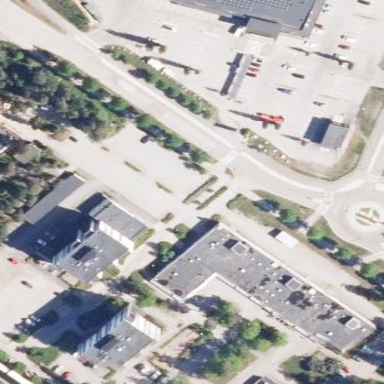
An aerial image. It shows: Parking area with surface.